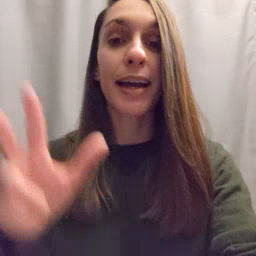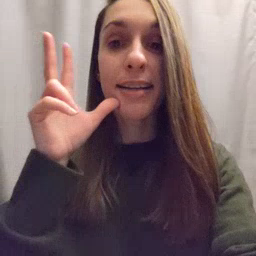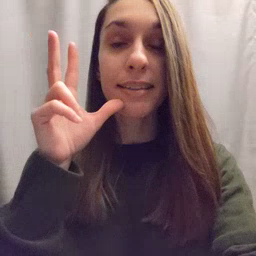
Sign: hen